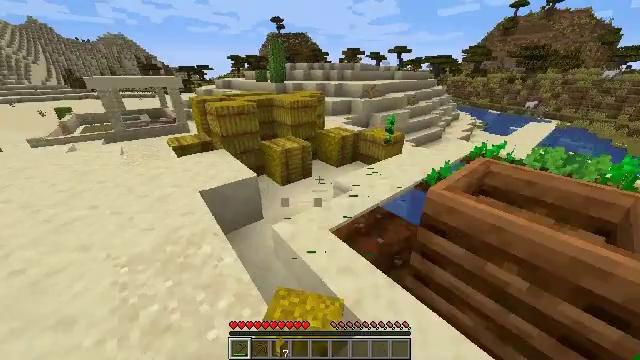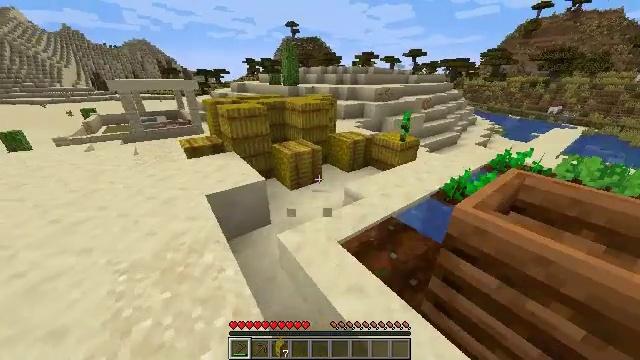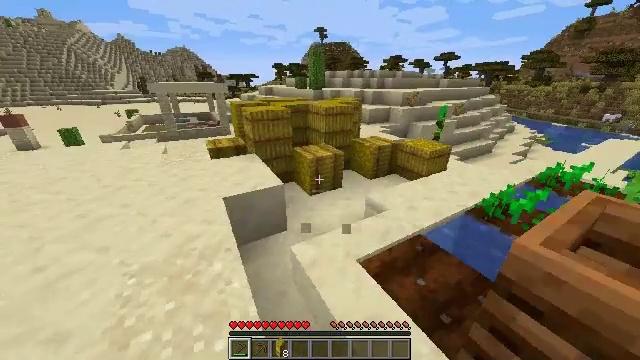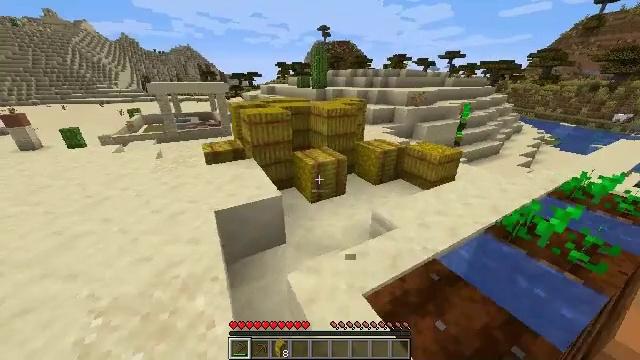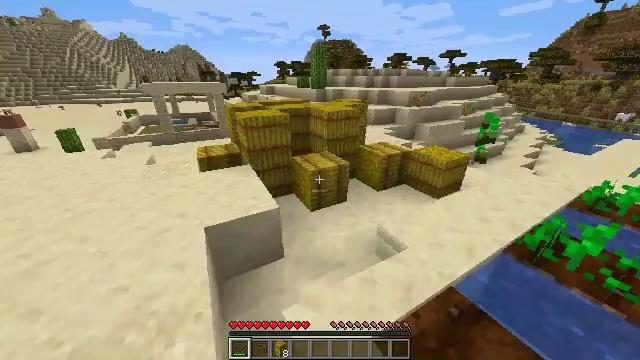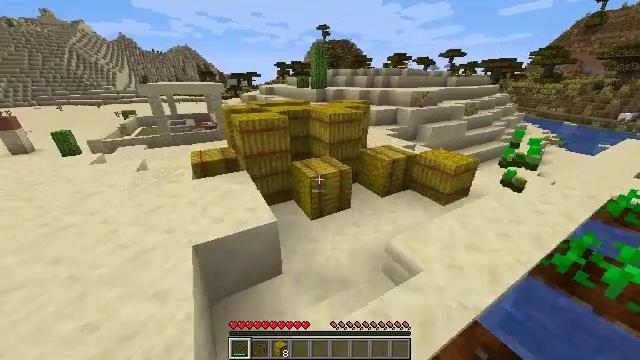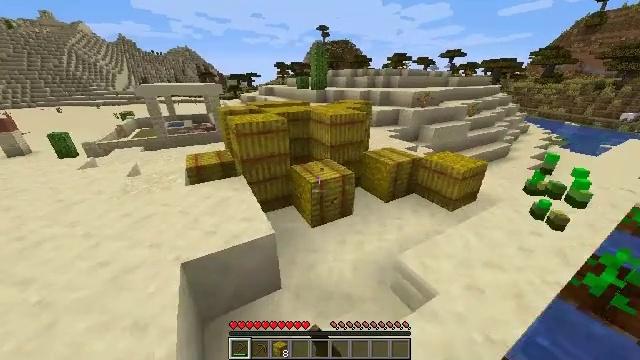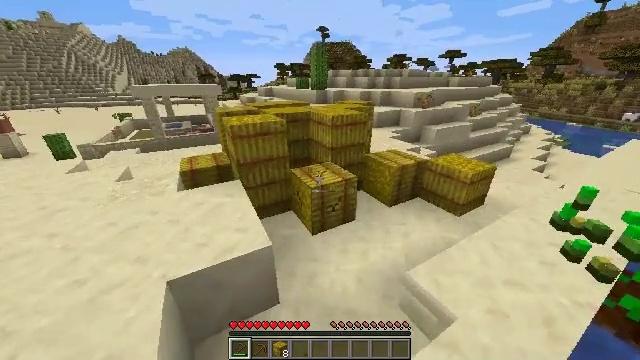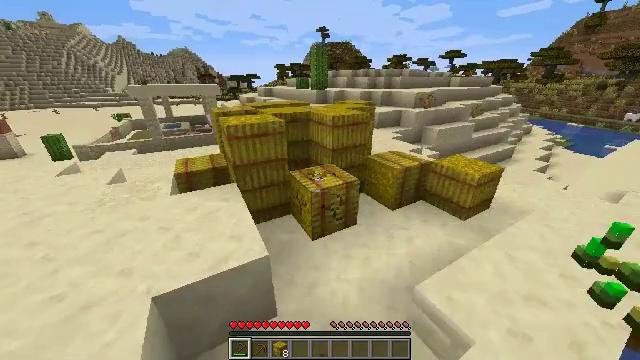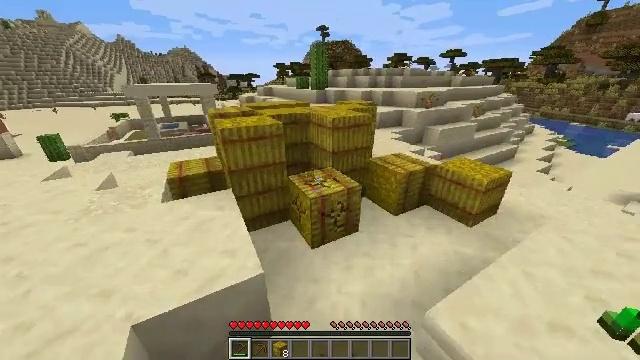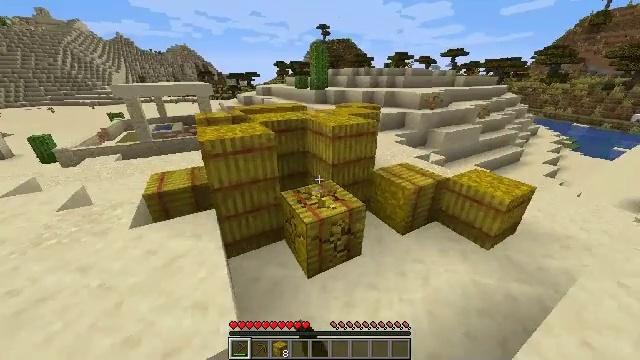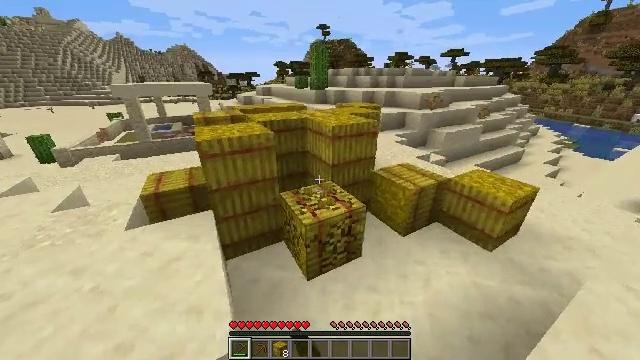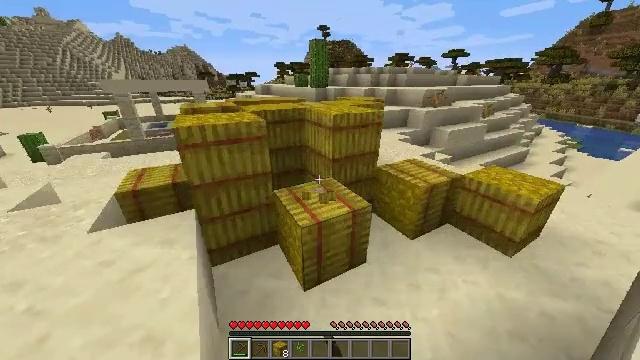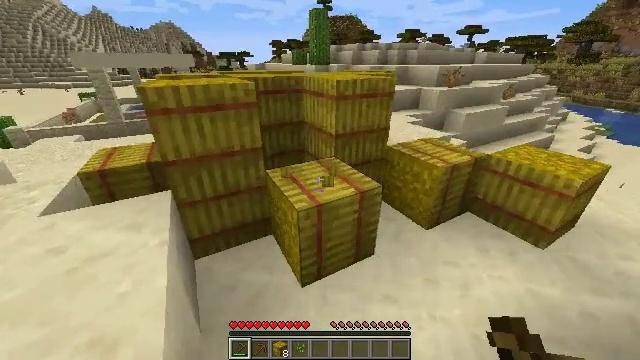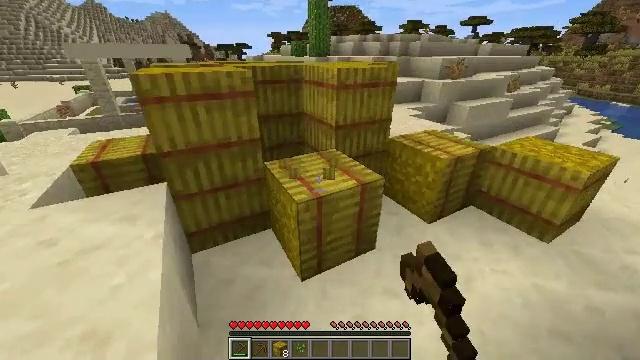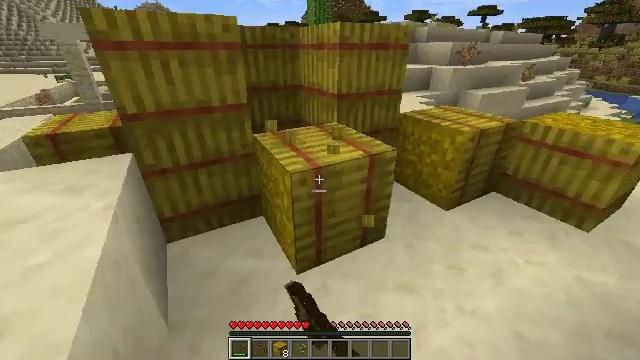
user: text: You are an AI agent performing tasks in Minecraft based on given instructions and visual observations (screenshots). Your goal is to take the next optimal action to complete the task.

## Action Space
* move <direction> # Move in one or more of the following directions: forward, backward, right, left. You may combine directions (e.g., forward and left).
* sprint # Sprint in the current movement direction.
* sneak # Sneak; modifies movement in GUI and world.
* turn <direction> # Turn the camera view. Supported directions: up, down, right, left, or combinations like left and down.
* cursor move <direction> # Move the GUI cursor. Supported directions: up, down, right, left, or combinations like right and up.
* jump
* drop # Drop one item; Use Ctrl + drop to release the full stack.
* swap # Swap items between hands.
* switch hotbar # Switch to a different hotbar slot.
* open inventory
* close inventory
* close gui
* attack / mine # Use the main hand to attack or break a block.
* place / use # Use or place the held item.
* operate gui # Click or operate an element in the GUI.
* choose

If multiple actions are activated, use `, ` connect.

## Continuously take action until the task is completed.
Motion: motion action
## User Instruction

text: Gather hay blocks from the farm.
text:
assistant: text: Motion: move forward, sprint, turn left, attack / mine
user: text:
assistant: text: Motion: move forward, sprint, turn left, attack / mine
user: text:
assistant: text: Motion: move forward, sprint, attack / mine
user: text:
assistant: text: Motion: move forward, sprint, attack / mine
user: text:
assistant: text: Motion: move forward, sprint, attack / mine
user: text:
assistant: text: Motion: move forward, sprint, attack / mine
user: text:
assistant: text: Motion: move forward, sprint, attack / mine
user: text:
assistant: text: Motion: move forward, sprint, attack / mine
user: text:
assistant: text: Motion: move forward, sprint, attack / mine
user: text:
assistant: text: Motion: move forward, sprint, attack / mine
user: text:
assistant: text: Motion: move forward, attack / mine
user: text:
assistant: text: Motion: attack / mine
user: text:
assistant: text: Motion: turn down, attack / mine
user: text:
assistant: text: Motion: turn down, attack / mine
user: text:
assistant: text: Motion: attack / mine
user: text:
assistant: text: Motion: attack / mine
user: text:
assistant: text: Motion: attack / mine
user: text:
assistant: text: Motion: attack / mine
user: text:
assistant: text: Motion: attack / mine
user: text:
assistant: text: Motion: attack / mine
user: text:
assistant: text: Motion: turn left and up, attack / mine
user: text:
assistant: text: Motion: attack / mine
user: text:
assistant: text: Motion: attack / mine
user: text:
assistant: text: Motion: attack / mine
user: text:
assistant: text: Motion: move forward, attack / mine
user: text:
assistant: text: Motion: move forward, attack / mine
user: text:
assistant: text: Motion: move forward, turn left and up, attack / mine
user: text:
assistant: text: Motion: move forward, turn left and up, attack / mine
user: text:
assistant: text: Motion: turn left and up
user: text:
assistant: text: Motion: turn left and up